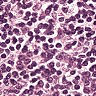
Metastatic tissue present: no